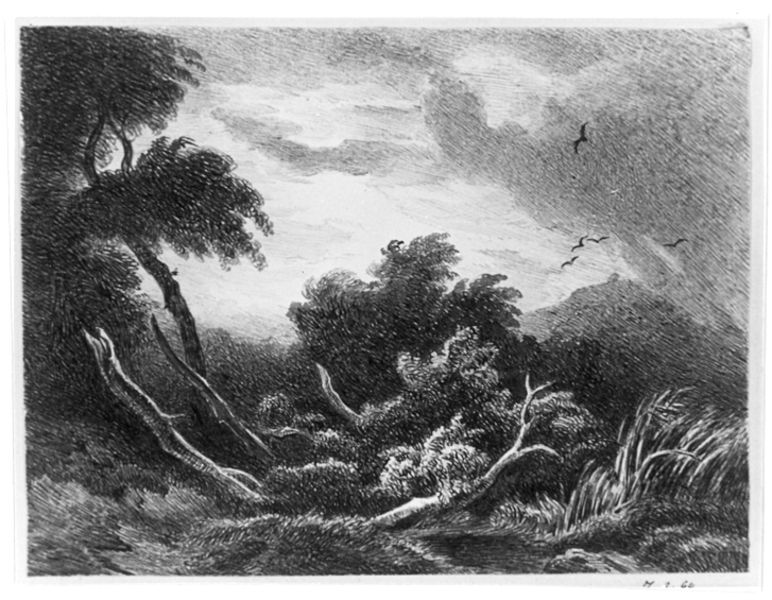
Titel: Sturmgepeitschte Landschaft mit Berg im Hintergrund
Künstler: Emil Lugo
Standort: Karlsruhe
Institution: Staatliche Kunsthalle Karlsruhe
Schlagwörter: baum, berg, blätter, dunkel, flügel, gewitter, himmel, laub, meer, schatten, vogel, wasser, weiß, wolken, baumstämme, bäume, grob, landschaft, see, äste, abend, bewegung, grau, hell, hintergrund, holz, licht, nacht, schwarz, skizze, zeichnung, ausblick, gras, rasen, weg, wiese, wolke, malerei, alt, signatur, ast, baumstamm, dämmerung, gräser, halme, horizont, hügel, morgen, natur, schilf, stamm, strauch, vögel, weite, wind, zweige, busch, büsche, gebüsch, sonne, sträucher, boden, blatt, pflanze, pflanzen, kontrast, schräg, wald, fliegen, helldunkel, bewegt, küste, schrift, sommer, düster, berge, dünen, öde, grafik, graphik, tag, halm, vegetation, herbst, winter, silhouette, friedrich, romantik, brand, constable, möwen, naturgewalt, sturm, stämme, stürmisch, unwetter, wetter, wild, datum, tusch, woken, stimmung, stil, gewächs, grass, striche, silhouetten, regen, vanitas, stümpfe, burg, vulkan, wurzel, flug, kohle, windig, ödnis, detailliert, lichtung, schwarm, druck, druckgraphik, lithographie, schwarzweiss, druckgrafik, schraffur, holzstich, radierung, stich, bedrohlich, bleistift, flora, kohlezeichnung, kopie, tinte, bleistiftzeichnung, litografie, verschwommen, wurzeln, verwischt, zahl, dynamisch, schloß, geäst, dramatisch, struktur, gehölz, urwald, licht und schatten, wei?, gegenlicht, david, kupferstich, krähen, raben, stumpf, schraffierung, unheimlich, durck, biegen, umgestürzt, federzeichnung, plat, schilff, dschungel, spülen, caspar, himmel wolken, schlechtes wetter, boe, unheil, gerissen, vöge, ätzung, reißen, vor dem sturm, böe, verwaschen, vögeln, böhe, gräse, woklen, riet, schaffiert, grafphik, dunkler himmel, taumeln, 19. jahrhundert, e, 18. jahrhundert, 1600, 1800, 1850, 1500, umgestürzter baum, volkan, 1870, gebüscvh, grafik#, stich#, wid, landscshaft, schwartweiß, vögel himmel, weissbäume, sturmen, kontrsast, baumstumpen, aufziehendes, ästee, bruchwald, vögel im sturm, igkeäste, küstenlandschft, künstleradresse, alte grafik, bewegte landschaft, eulentier, baum'*